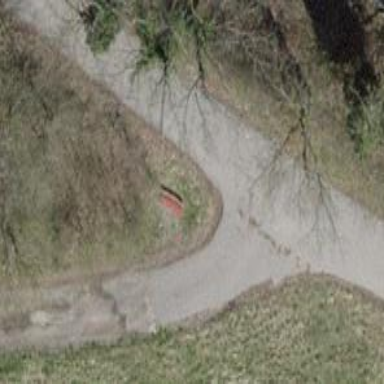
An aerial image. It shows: Red bench.